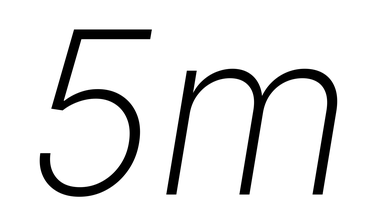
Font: Inter-Italic_ExtraLight_Italic